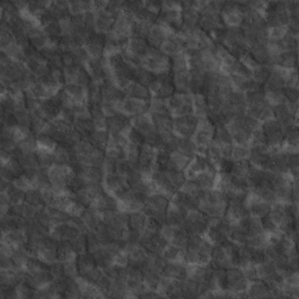
Label: non_frost